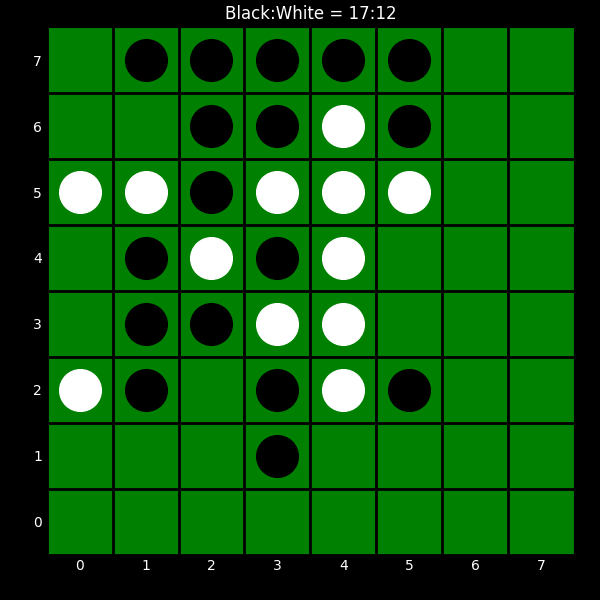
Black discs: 17
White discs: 12